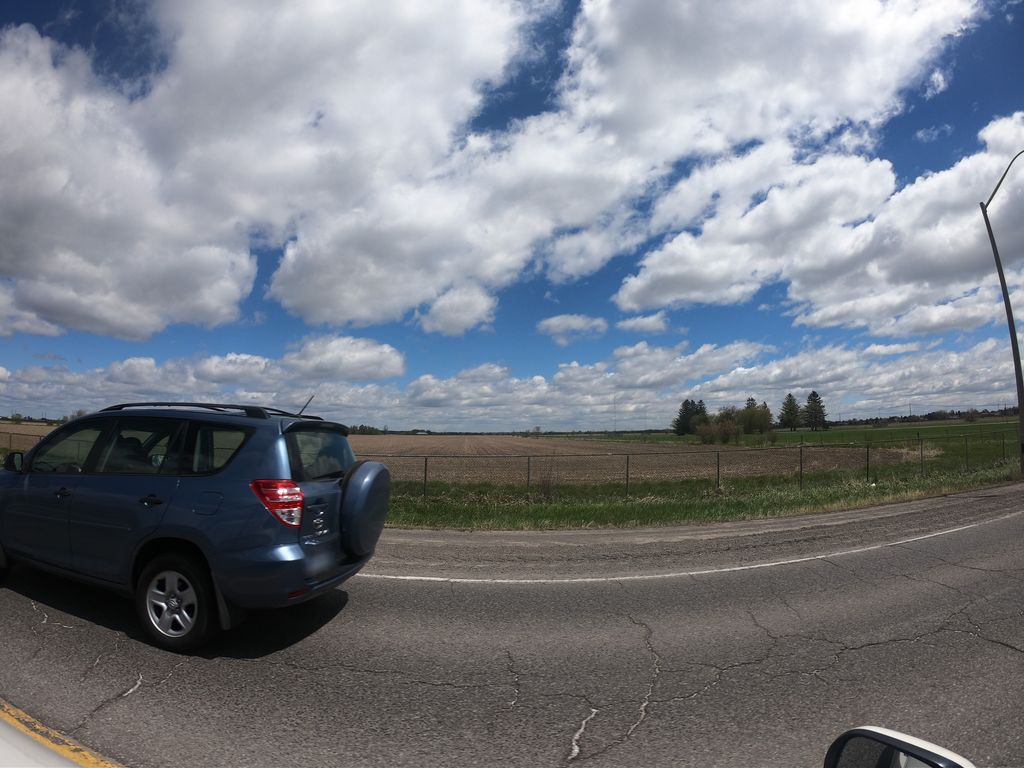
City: ottawa-gatineau